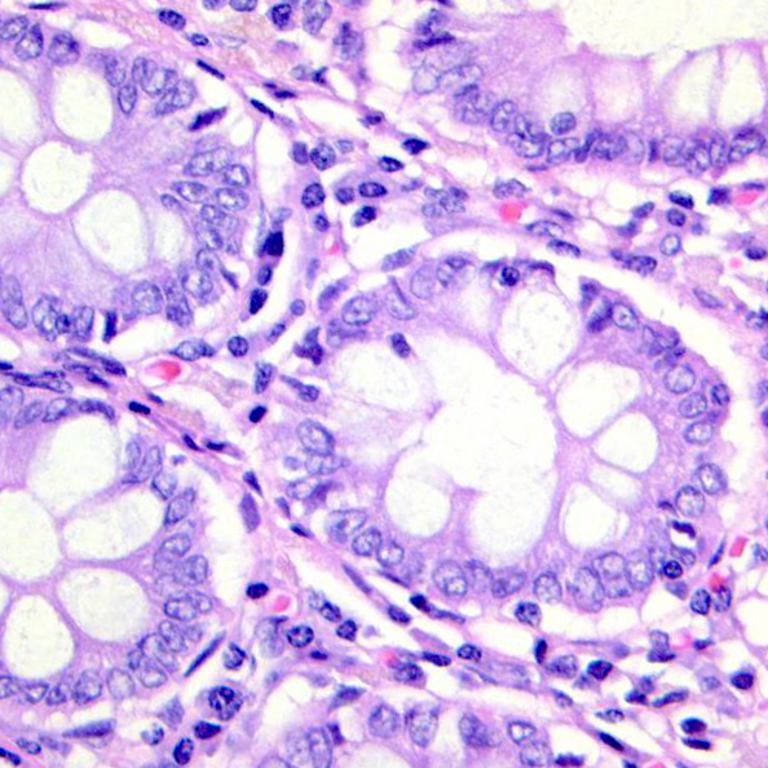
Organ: colon
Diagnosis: benign